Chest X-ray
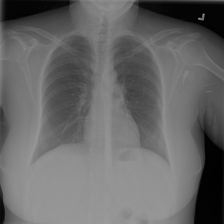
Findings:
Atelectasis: negative
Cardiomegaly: negative
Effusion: negative
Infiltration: positive
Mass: negative
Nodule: negative
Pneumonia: negative
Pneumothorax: negative
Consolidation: negative
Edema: negative
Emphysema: negative
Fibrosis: negative
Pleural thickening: negative
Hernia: negative